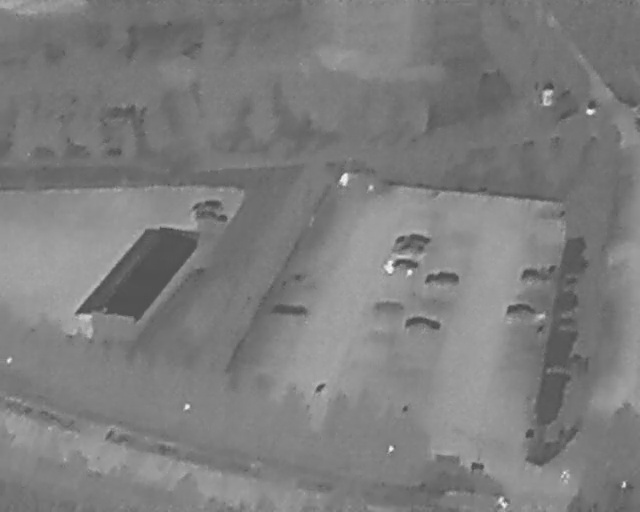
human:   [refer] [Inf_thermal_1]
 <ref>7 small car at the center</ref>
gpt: <box>[[31, 37, 33, 43, 2], [31, 39, 34, 45, 2], [63, 43, 65, 50, 2], [61, 48, 64, 55, 2], [67, 51, 70, 58, 2], [64, 59, 67, 67, 2], [62, 45, 64, 52, 2]]</box>

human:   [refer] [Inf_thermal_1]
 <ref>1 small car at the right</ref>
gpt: <box>[[82, 50, 85, 57, 2]]</box>